Field crop: tomato
Growth stage: 1
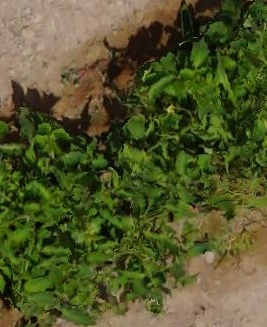
Species: tomato